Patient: sex F, age 59
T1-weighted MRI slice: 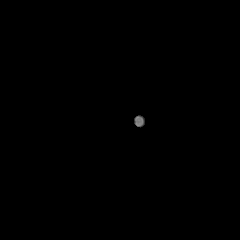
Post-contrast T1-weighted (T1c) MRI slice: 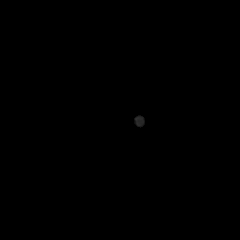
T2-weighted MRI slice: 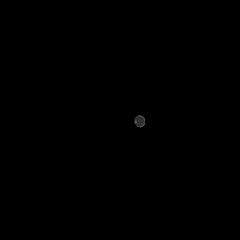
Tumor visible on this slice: no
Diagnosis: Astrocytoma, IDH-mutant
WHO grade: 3